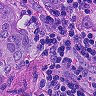
Metastatic tissue present: yes